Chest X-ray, AP view. Patient: 43 years old, sex M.
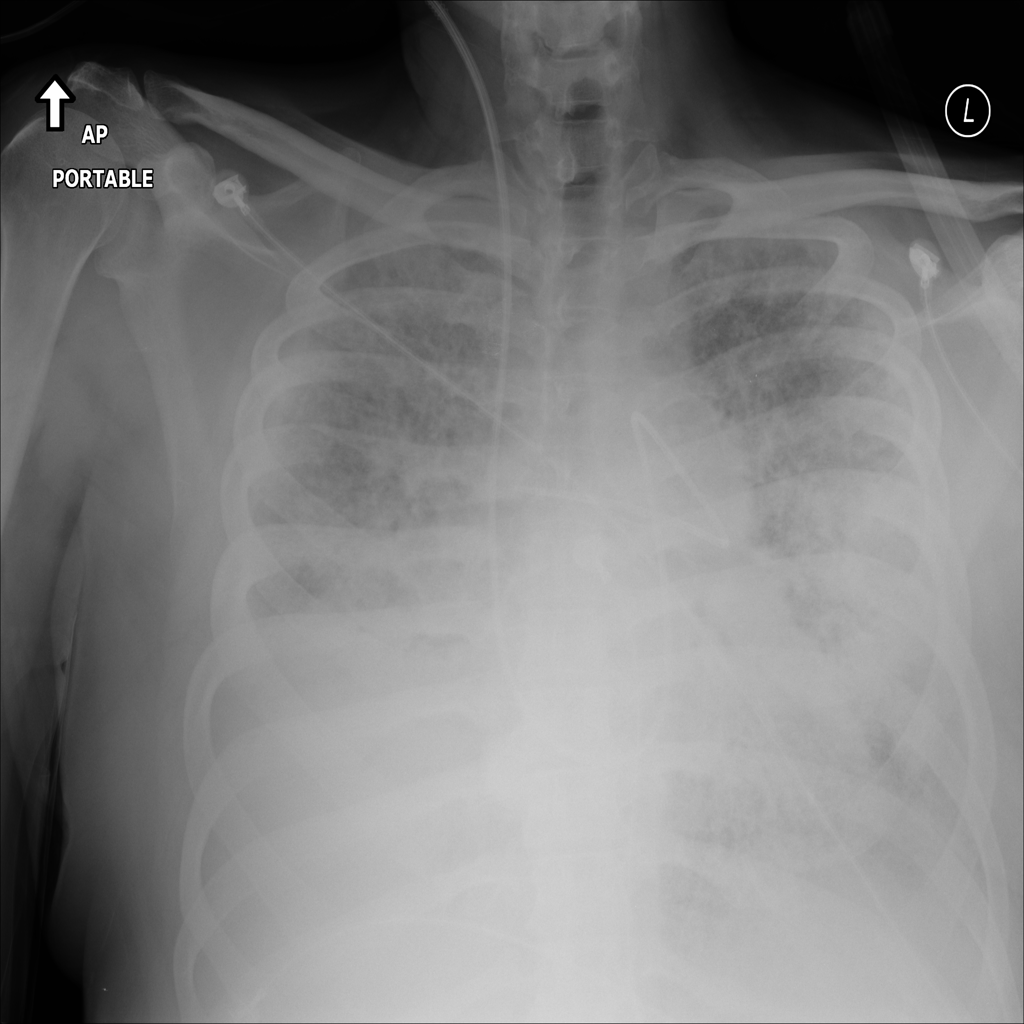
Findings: Effusion